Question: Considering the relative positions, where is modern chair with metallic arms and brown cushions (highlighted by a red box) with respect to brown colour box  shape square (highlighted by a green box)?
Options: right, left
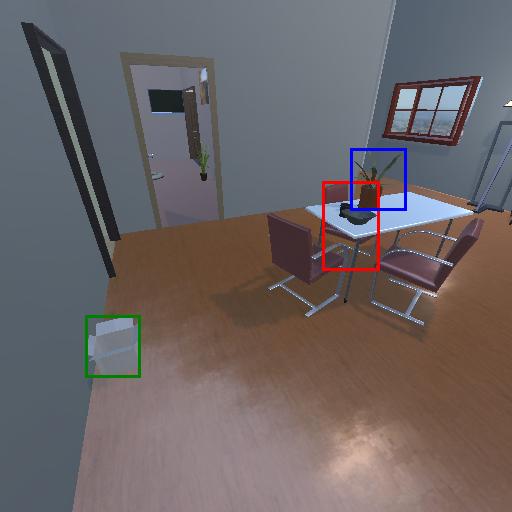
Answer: right